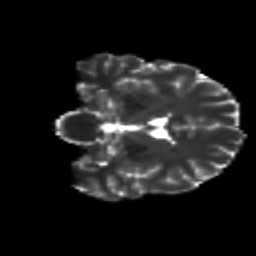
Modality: T2w
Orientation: coronal
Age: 25
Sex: male
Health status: healthy
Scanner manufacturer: siemens
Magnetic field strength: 3 T
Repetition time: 8.6 s
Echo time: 0.095 s